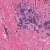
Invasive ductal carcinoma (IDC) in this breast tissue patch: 0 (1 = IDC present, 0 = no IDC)